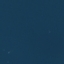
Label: SeaLake